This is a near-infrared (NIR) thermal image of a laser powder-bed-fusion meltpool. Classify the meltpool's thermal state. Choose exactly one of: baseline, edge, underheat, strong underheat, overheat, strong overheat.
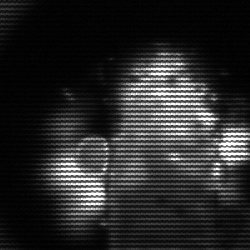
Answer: strong underheat